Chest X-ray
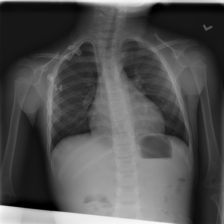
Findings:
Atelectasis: negative
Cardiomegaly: positive
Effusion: positive
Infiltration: negative
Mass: negative
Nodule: negative
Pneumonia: negative
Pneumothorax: negative
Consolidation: negative
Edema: negative
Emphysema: negative
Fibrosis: negative
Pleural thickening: negative
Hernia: negative